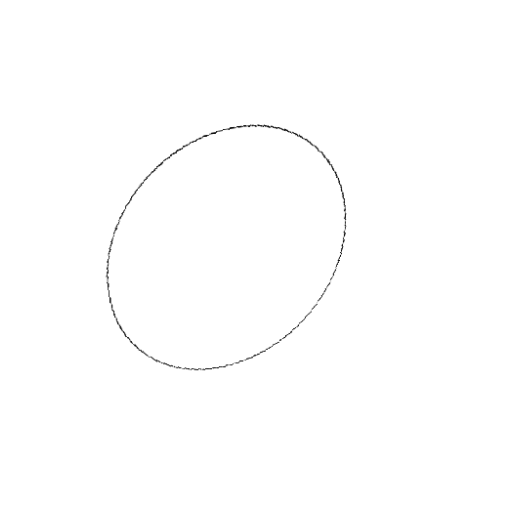
Crossing number: 0